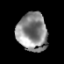
Tissue: prostate
Cell type: T cells
Senescence score: 0.3593
Nuclear area (px): 1139
Mean DAPI intensity: 136.888